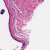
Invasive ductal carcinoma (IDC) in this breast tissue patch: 0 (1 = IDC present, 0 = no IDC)